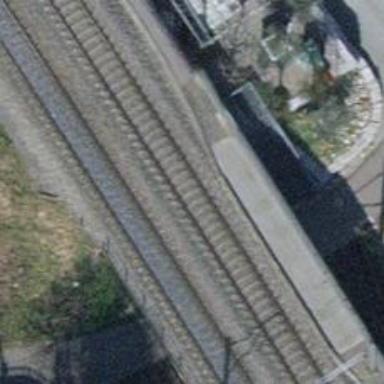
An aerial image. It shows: Single railway track with electrification through contact line.